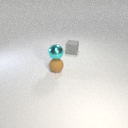
small brown rubber sphere below small cyan metal sphere